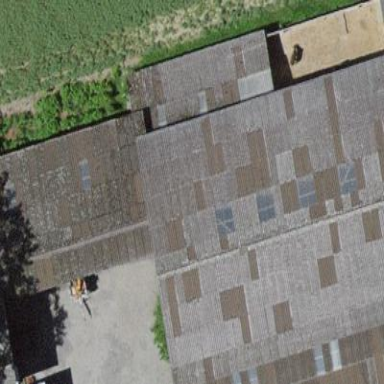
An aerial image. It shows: Rural barn.